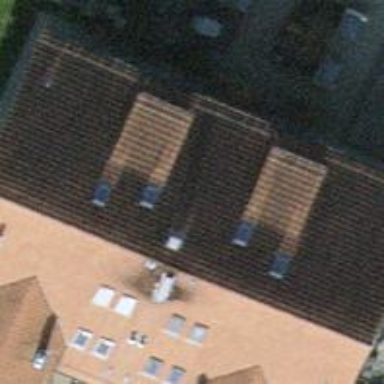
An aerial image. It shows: Gabled roof adorns the apartments building.